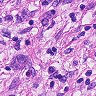
Metastatic tissue present: yes